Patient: sex F, age 54
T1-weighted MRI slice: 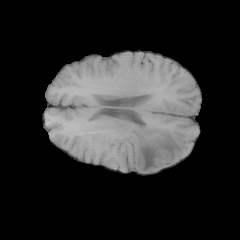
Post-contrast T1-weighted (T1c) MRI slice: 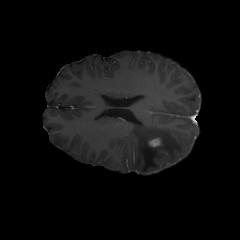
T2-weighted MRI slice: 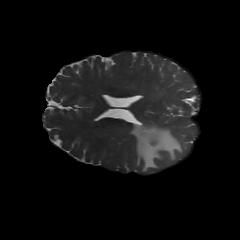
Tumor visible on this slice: yes
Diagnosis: Glioblastoma, IDH-wildtype
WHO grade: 4